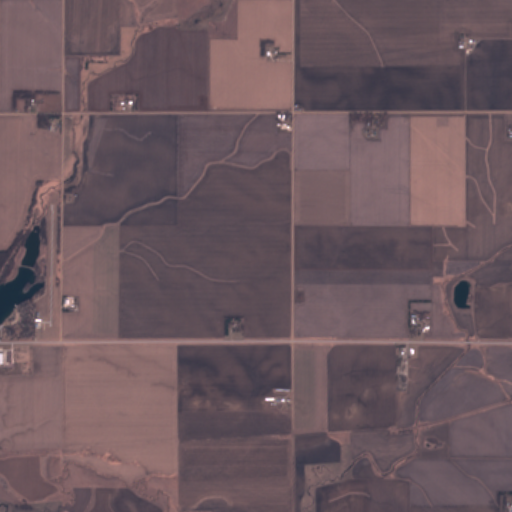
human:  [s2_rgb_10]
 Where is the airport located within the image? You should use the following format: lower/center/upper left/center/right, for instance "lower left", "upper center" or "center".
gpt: The airport is located in the lower left of the image.
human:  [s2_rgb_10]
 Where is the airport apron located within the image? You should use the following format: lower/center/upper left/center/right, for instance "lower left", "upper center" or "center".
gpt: The airport apron is located in the center left of the image.
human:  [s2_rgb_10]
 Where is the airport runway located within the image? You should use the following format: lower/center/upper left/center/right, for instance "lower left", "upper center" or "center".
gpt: The airport runway is located in the center left of the image.
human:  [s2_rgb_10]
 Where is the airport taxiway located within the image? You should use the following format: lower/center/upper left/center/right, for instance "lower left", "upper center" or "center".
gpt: The airport taxiway is located in the center left of the image.
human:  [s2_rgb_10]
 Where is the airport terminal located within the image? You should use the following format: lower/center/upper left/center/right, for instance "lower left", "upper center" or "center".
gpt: The airport terminal is located in the center left of the image.
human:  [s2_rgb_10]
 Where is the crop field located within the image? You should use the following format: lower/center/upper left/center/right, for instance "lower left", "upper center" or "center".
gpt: The crop field is located in the center left of the image.
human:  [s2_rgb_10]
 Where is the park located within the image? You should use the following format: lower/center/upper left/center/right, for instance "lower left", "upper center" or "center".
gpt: The park is located in the lower left of the image.
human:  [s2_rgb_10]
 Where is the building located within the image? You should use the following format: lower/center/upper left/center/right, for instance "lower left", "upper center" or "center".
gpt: The building is located in the center left of the image.
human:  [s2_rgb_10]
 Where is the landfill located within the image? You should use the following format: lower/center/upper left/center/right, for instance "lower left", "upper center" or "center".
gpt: There is no landfill in the image.